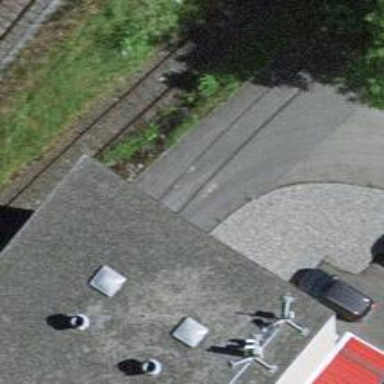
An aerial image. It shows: Single-track railway spur.